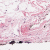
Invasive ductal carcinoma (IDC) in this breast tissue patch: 0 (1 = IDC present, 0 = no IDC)